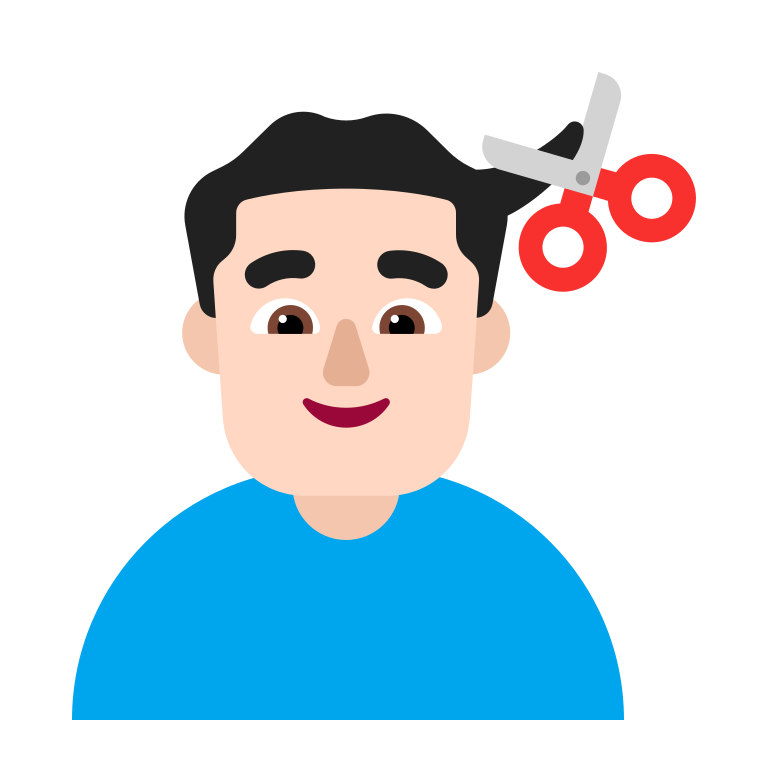
man getting haircut flat light